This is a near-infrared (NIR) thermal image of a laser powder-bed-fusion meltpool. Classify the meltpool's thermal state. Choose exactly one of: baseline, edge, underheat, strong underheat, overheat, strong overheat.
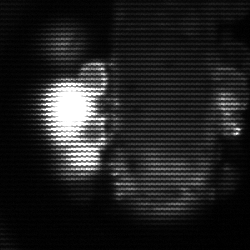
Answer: strong underheat